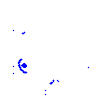
Particle: pion